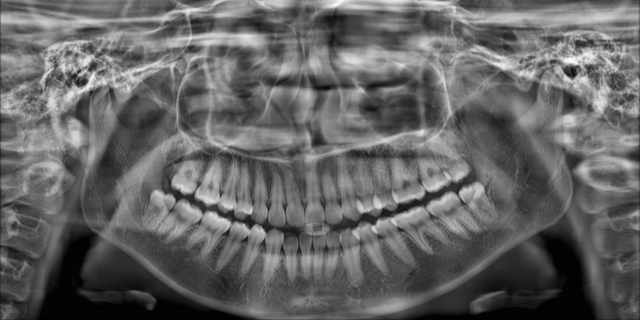
adult